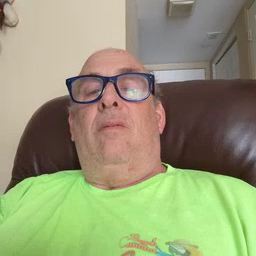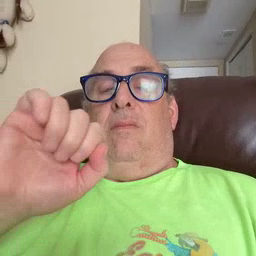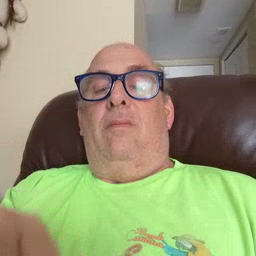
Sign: yes